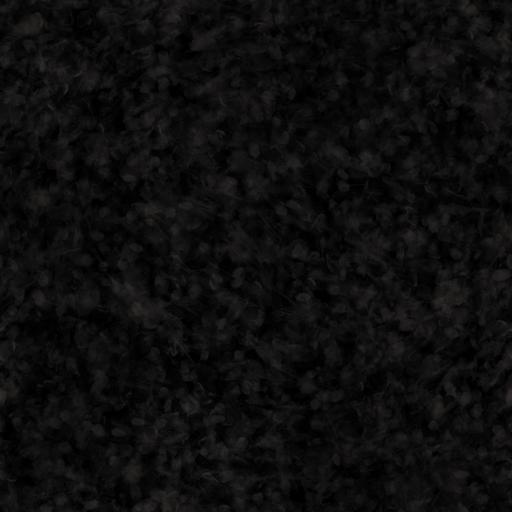
Tags: dirt dirty fingerprints smear